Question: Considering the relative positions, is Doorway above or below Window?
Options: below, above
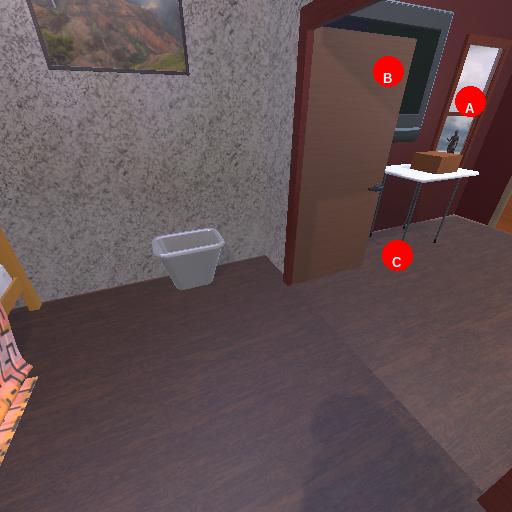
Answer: below